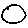
Label: circle